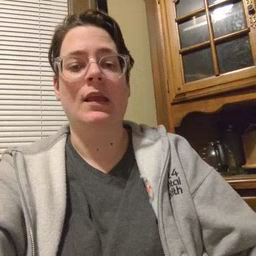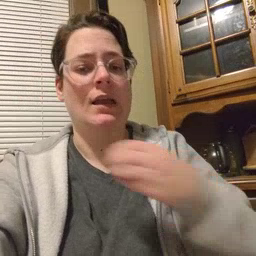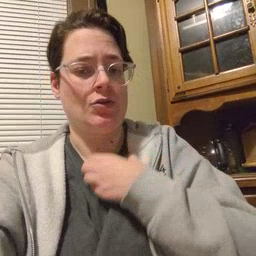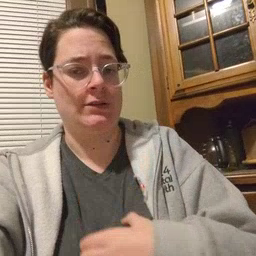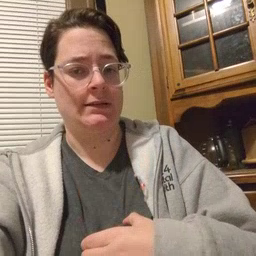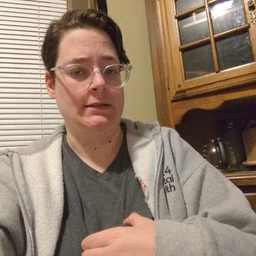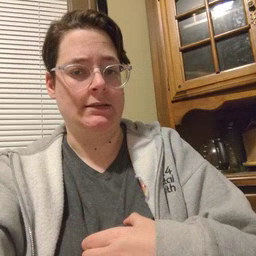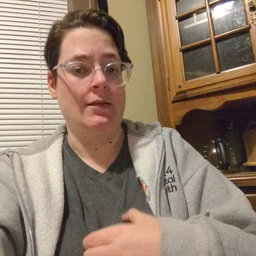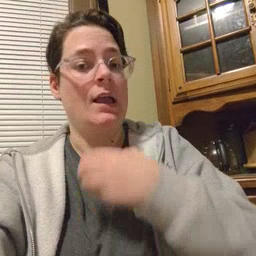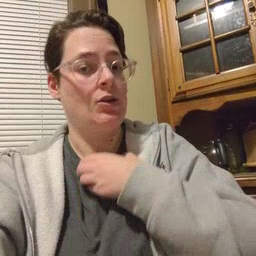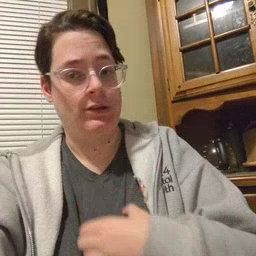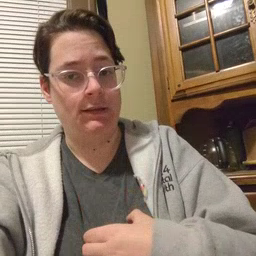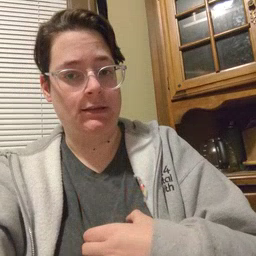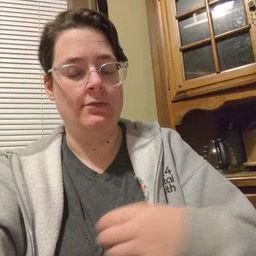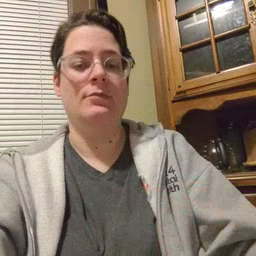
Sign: hungry